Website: apple
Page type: payment
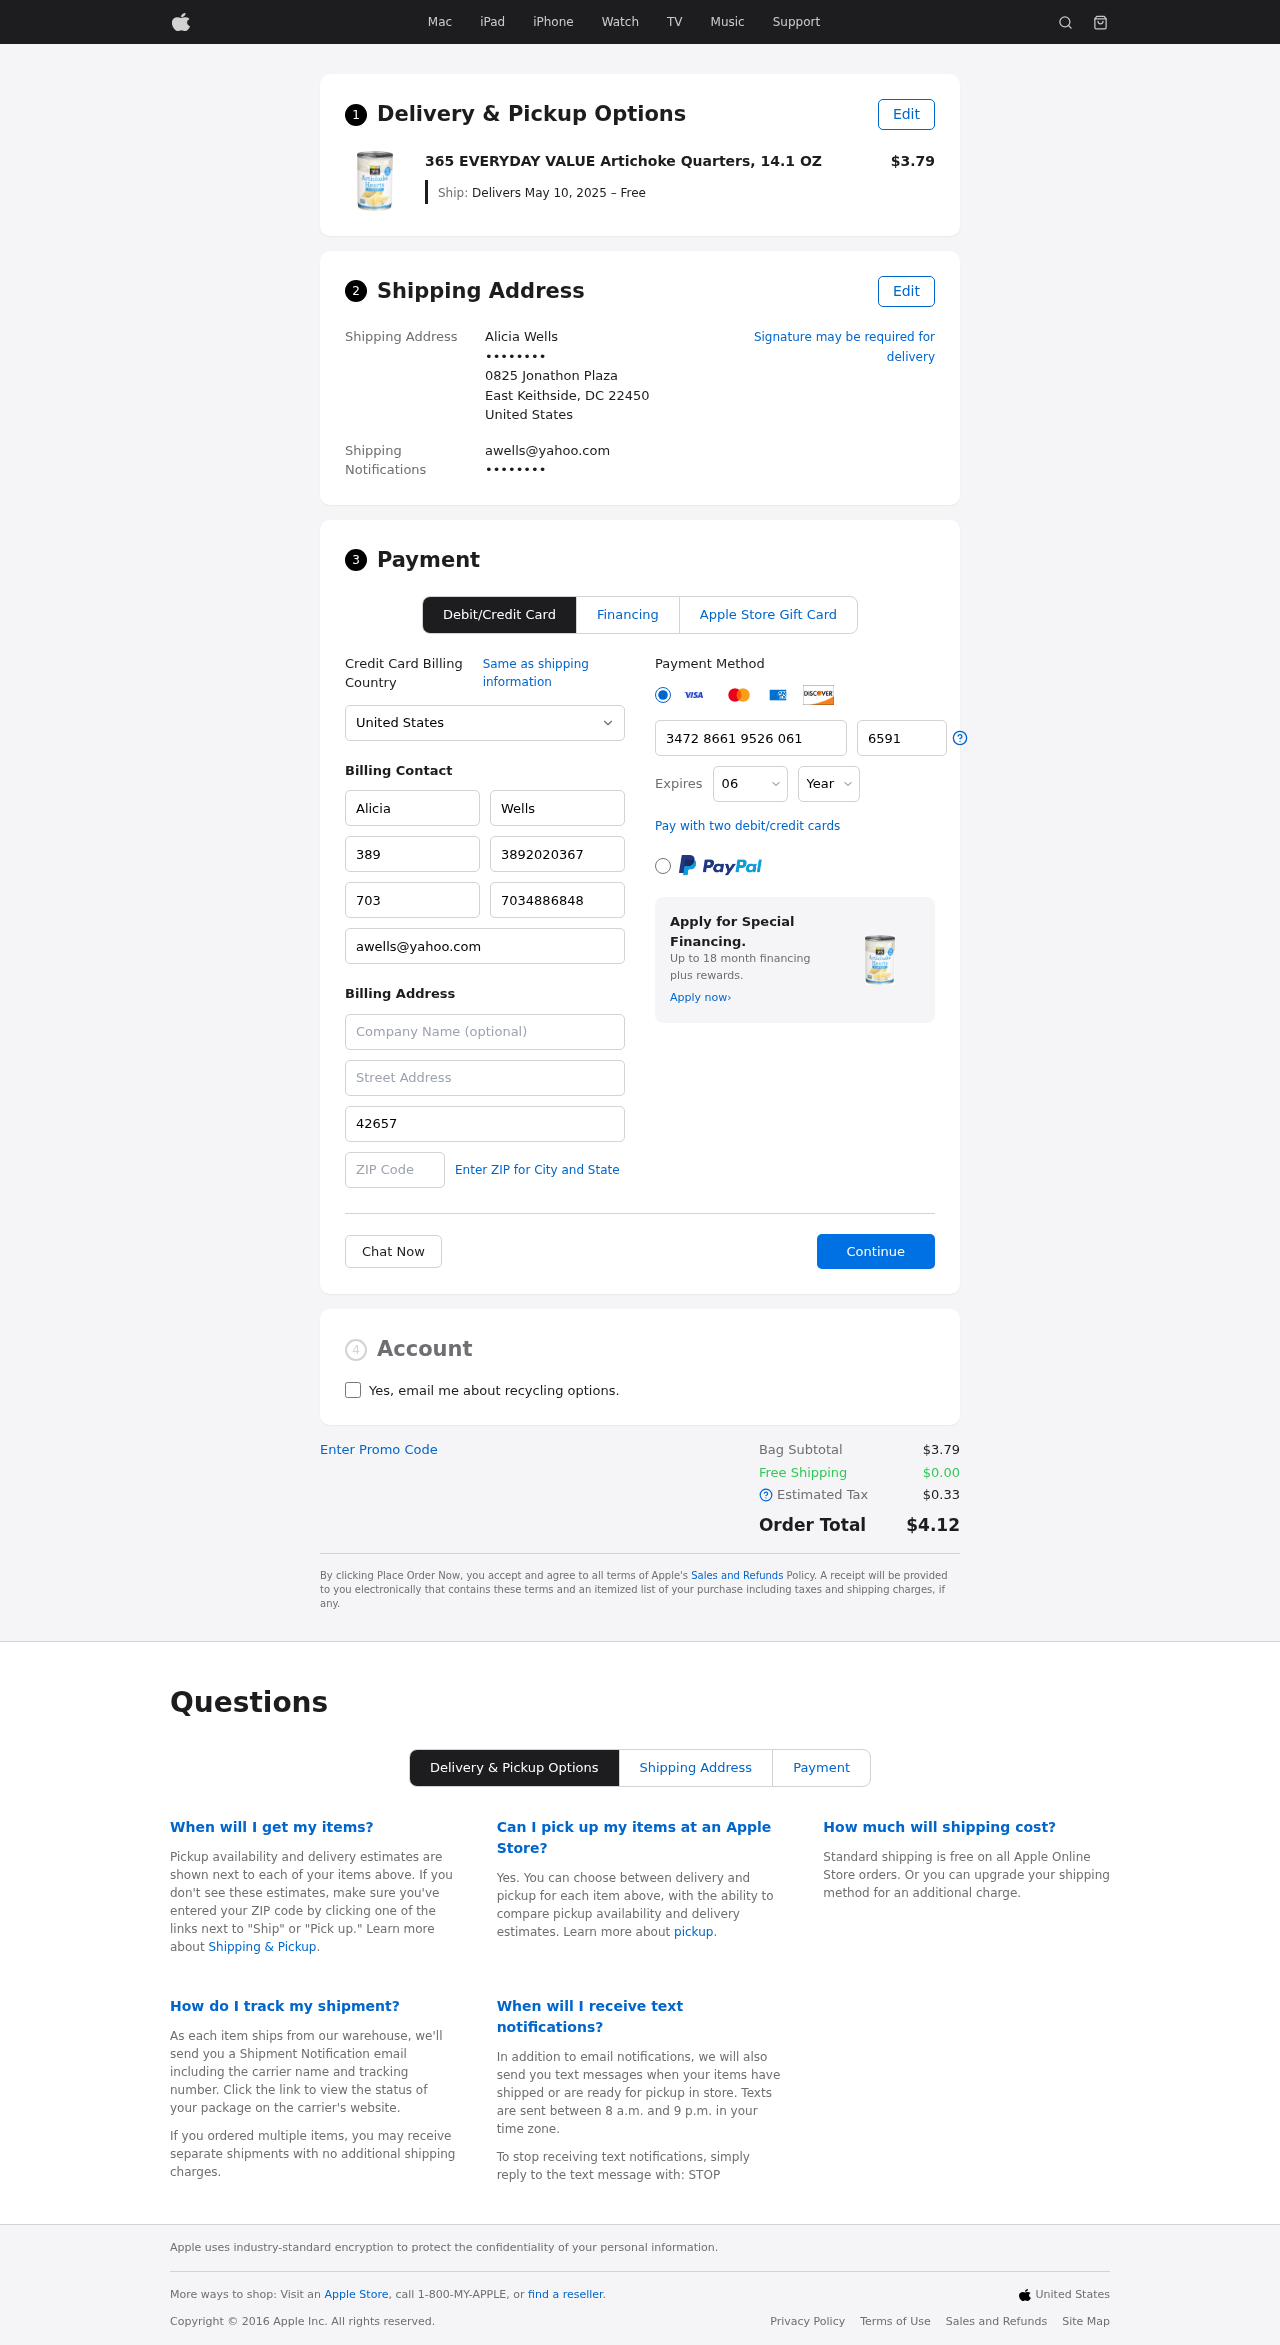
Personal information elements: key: PII_CARD_CVV
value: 6591
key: PII_CARD_EXPIRY_MONTH
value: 06
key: PII_CARD_EXPIRY_YEAR
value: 28
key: PII_CARD_NUMBER
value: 3472 8661 9526 061
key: PII_CITY_STATE_ZIP
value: East Keithside, DC 22450
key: PII_COUNTRY
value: United States
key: PII_EMAIL
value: awells@yahoo.com
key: PII_EMAIL2
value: awells@yahoo.com
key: PII_FIRSTNAME
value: Alicia
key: PII_FULLNAME
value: Alicia Wells
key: PII_LASTNAME
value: Wells
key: PII_PHONE3
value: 3892020367
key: PII_PHONE_ALT
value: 7034886848
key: PII_PHONE_ALT_AREA
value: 703
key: PII_PHONE_AREA
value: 389
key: PII_SECURITY_CODE
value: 42657
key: PII_STREET
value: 0825 Jonathon Plaza
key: PII_PHONE
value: ••••••••
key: PII_PHONE2
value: ••••••••
Product elements: key: PRODUCT1_NAME
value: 365 EVERYDAY VALUE Artichoke Quarters, 14.1 OZ
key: PRODUCT1_PRICE
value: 3.79
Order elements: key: ORDER_DELIVERY_DATE
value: Delivers May 10, 2025 – Free
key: ORDER_SUBTOTAL
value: $3.79
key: ORDER_SHIPPING_COST
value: $0.00
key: ORDER_TAX
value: $0.33
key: ORDER_TOTAL
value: $4.12